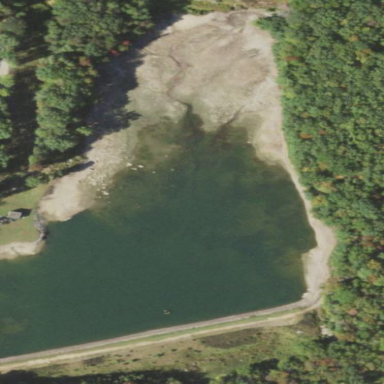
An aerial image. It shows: Reservoir.